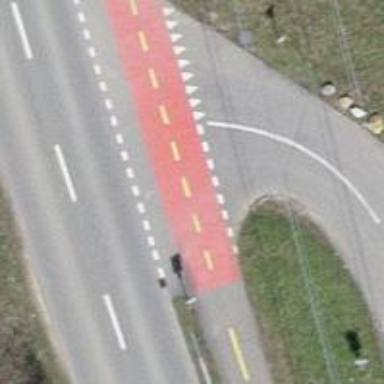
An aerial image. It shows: Unmarked crossing on the road.